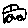
Label: car